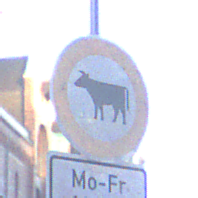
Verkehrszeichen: VerbotViehtrieb
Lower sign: ZeitangabenMitBeschraenkungAufWochentage2
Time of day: SunriseSunset
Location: Outdoor (Urban)
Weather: Clear
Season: NotSpecified
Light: Natural